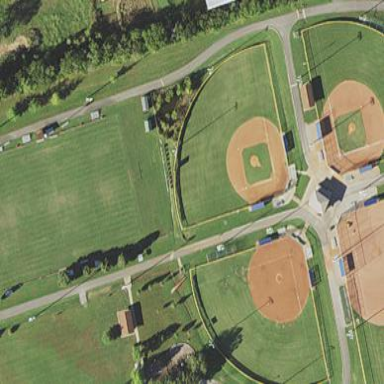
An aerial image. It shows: Baseball pitch for leisure land activities.